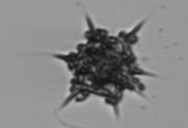
Label: Dictyocha